Field crop: maize
Growth stage: 1
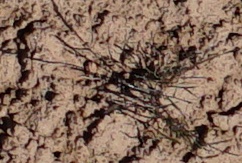
Species: lolium